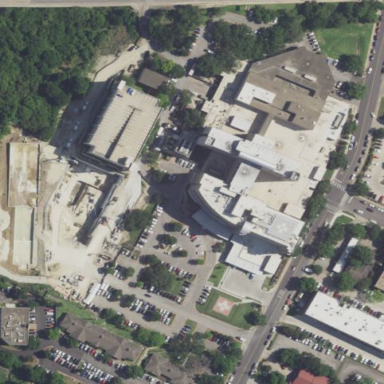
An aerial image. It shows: Hospital providing healthcare services.